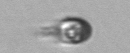
Label: Balanion